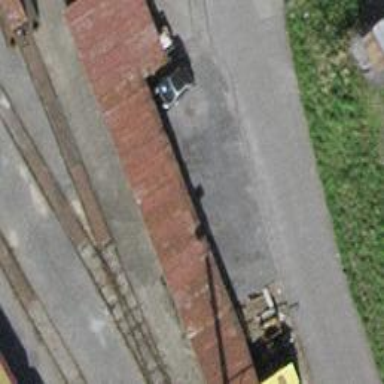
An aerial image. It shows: Service yard with one electrified track featuring contact line.